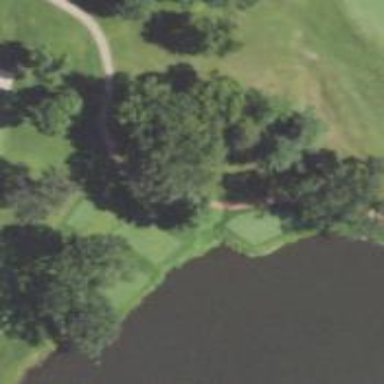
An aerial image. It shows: Pathway for golfing.